Question: I'm creating a simple program where to convert decimal to hexadecimal. However while converting using =DEC2HEX(B5), i get the answer of B26801FB. However the correct answer is 0B26801FB where the zero in front the string is missing. The B5 value is <PHONE> in the General format.
I have tested using all the format but i dint get 0B26801FB. Please Help

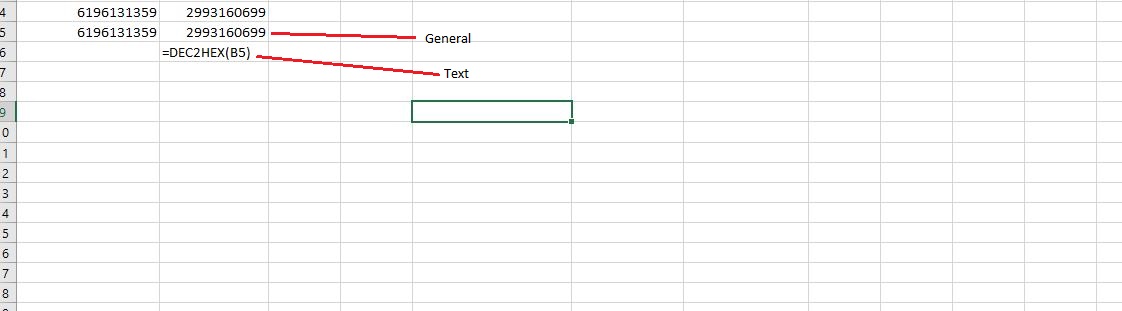
Answer: You can format the return of the value with a number of positions.
'''
=DEC2HEX(B5;NUMBER_POSITIONS)
=DEC2HEX(B5;9)
'''
Take a look the picture...
<URL>